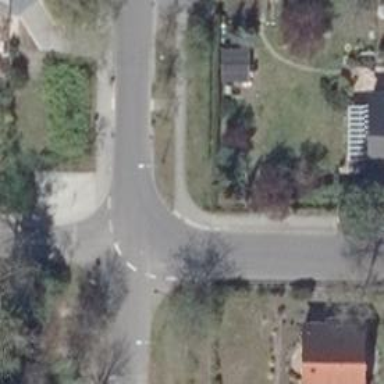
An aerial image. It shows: Residential road with no sidewalk.